Here is the wavelet time-frequency representation (scalogram) of a rolling-element bearing's vibration measurement. What is the most likely bearing condition (normal, inner_race, outer_race, ball)?
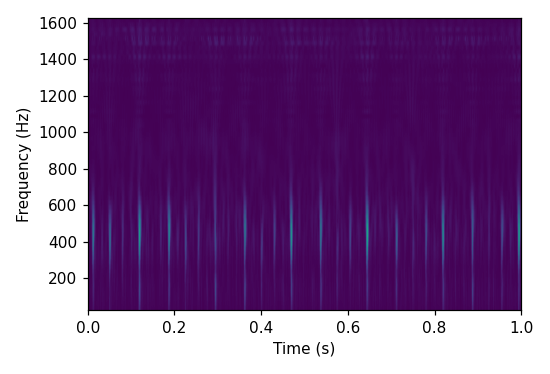
Answer: outer_race